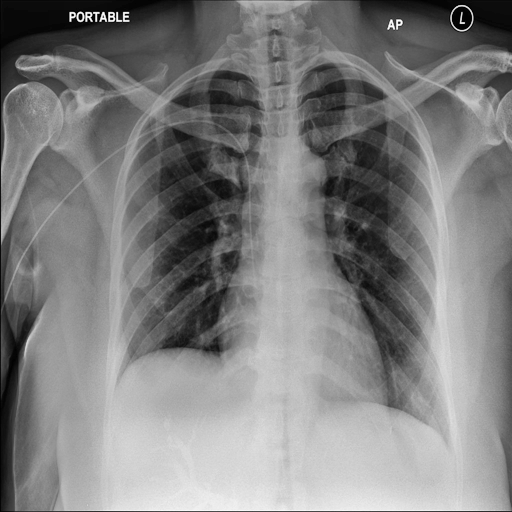
Finding: NORMAL